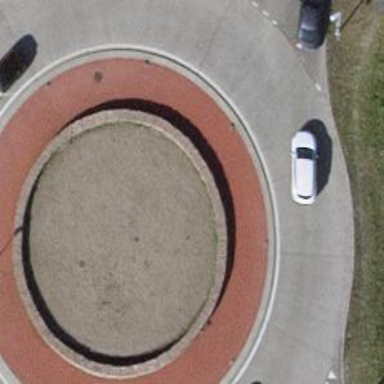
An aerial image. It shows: Secondary road with concrete surface that forms roundabout at the junction.